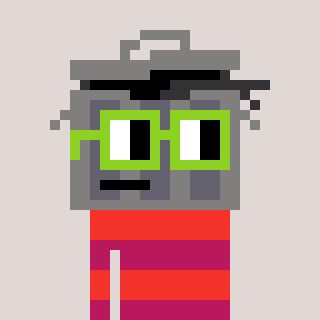
a pixel art character with square light green glasses, a trashcan-shaped head and a darkpink-colored body on a warm background